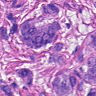
Metastatic tissue present: yes